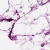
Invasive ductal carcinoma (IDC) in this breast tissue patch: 0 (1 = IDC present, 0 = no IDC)